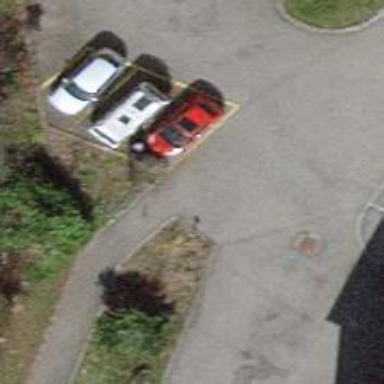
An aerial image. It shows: Bollard.